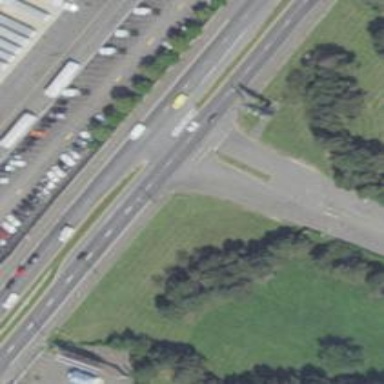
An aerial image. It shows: Trunk highway.